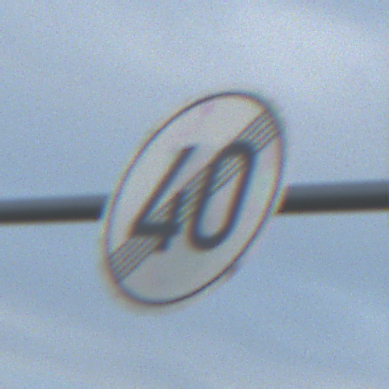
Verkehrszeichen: EndeGeschwindigkeit40
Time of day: SunriseSunset
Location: Outdoor (Nature)
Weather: PartlyCloudy
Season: NotSpecified
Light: Natural